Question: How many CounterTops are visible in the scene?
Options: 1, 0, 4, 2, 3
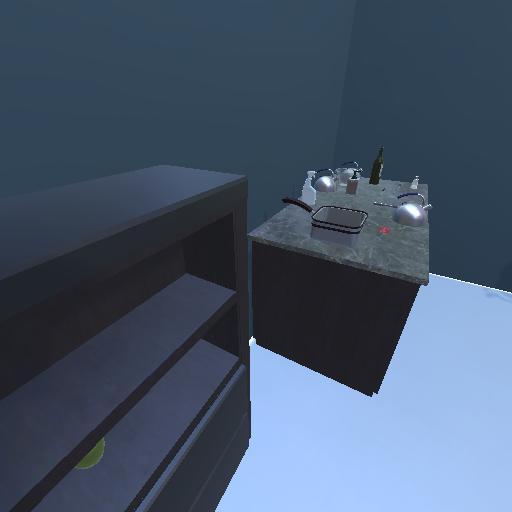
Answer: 1